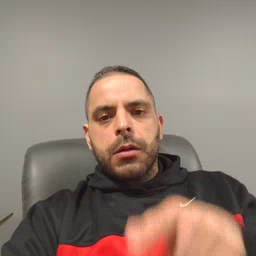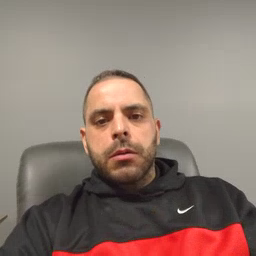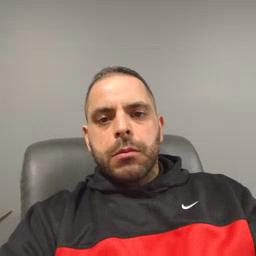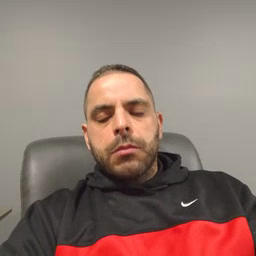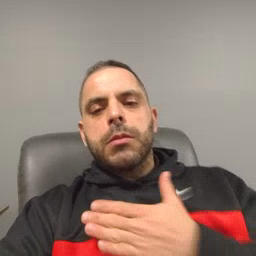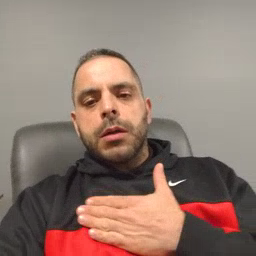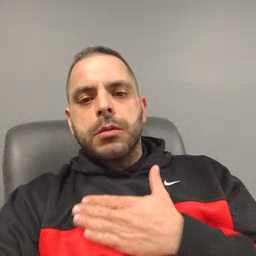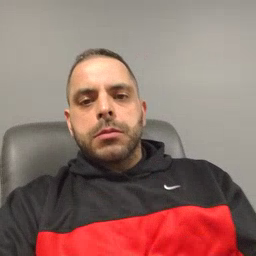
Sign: minemy